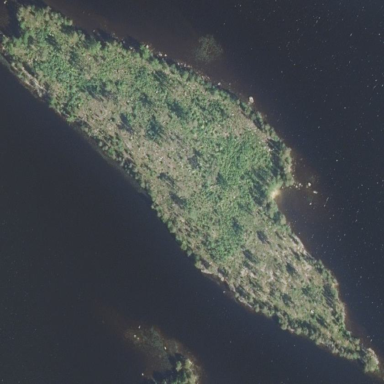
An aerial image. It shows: Island covered with woodland.